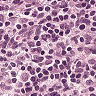
Metastatic tissue present: no